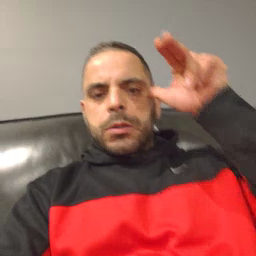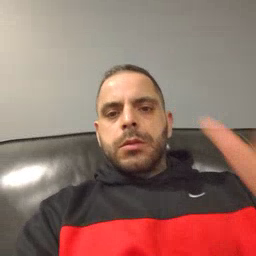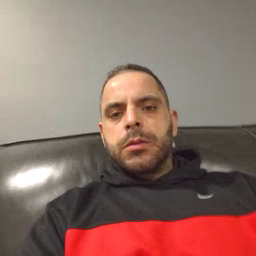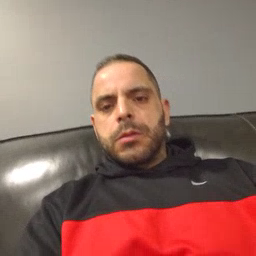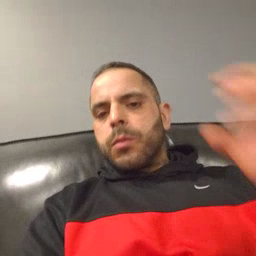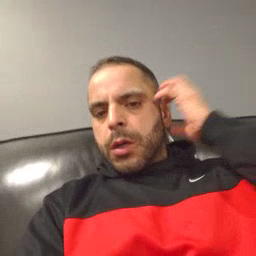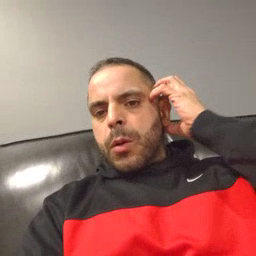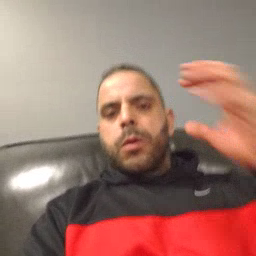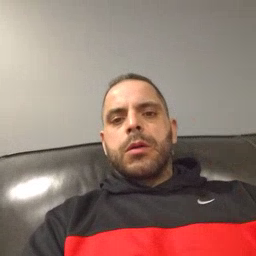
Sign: radio